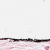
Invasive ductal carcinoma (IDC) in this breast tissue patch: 0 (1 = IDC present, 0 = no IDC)